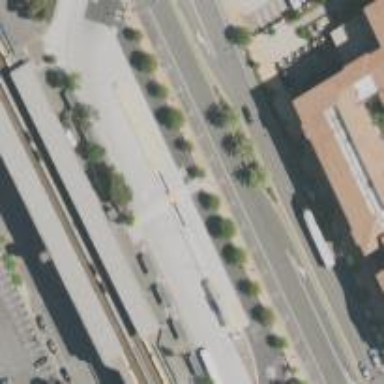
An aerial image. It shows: Busway road.